Aerial crown-view tile of a tropical tree (Barro Colorado Island, Panama), acquired 20250217:
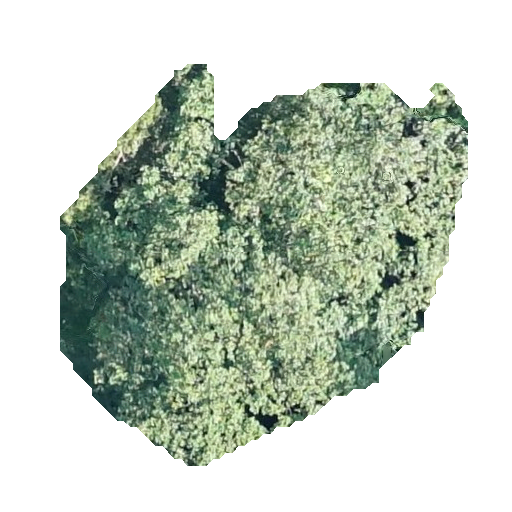
Species: Hieronyma alchorneoides
GBIF accepted scientific name: Hieronyma alchorneoides
Crown area: 169.4 m²